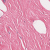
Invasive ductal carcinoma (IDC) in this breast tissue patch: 0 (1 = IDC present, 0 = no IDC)